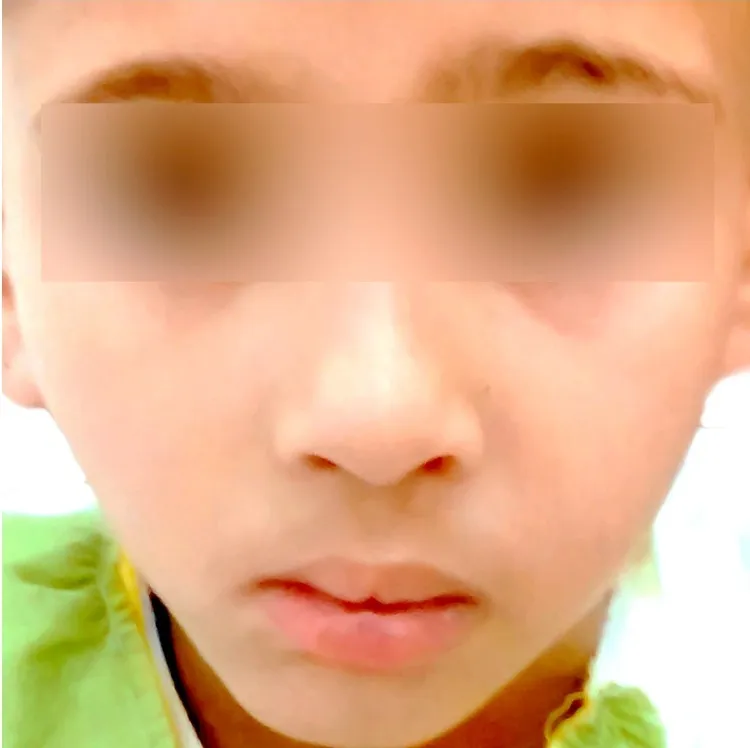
2 years old.
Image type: medical_photograph (skin_photograph)